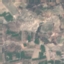
Label: PermanentCrop